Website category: university
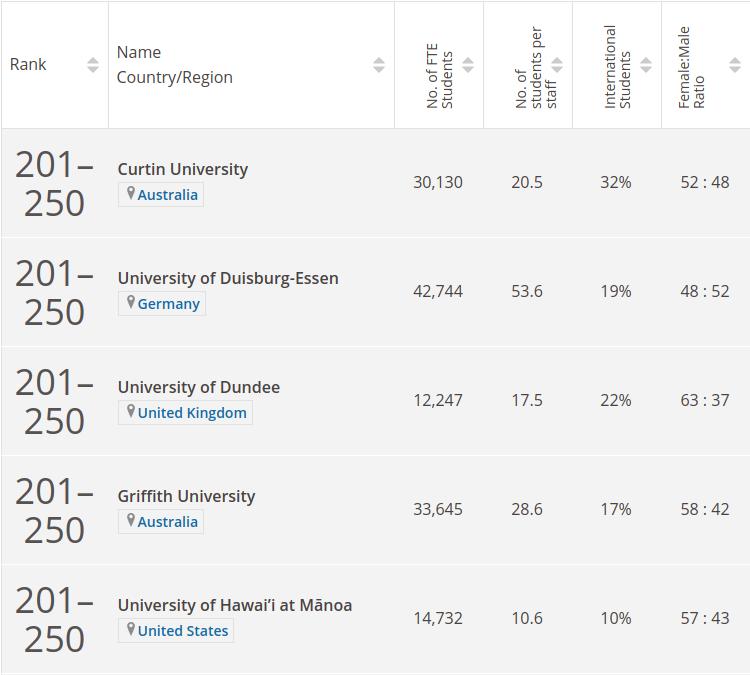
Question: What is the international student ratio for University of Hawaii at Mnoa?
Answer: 10%

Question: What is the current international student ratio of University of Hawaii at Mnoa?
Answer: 10%

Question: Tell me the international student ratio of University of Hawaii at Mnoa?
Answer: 10%

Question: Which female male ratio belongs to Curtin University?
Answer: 52 : 48

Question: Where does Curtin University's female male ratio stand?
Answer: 52 : 48

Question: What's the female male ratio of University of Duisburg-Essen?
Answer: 48 : 52

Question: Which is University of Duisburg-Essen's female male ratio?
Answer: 48 : 52

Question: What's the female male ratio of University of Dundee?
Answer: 63 : 37

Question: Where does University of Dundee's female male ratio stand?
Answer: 63 : 37

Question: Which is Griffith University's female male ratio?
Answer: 58 : 42

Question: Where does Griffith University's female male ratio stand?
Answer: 58 : 42

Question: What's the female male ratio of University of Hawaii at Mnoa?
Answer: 57 : 43

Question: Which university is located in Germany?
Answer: University of Duisburg-Essen

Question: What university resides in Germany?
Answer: University of Duisburg-Essen

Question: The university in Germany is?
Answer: University of Duisburg-Essen

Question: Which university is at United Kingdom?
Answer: University of Dundee

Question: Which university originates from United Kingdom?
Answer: University of Dundee

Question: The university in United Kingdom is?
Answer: University of Dundee

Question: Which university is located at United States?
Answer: University of Hawaii at Mnoa

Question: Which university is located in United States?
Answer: University of Hawaii at Mnoa

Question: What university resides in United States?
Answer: University of Hawaii at Mnoa

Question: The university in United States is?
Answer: University of Hawaii at Mnoa

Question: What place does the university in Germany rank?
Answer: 201250

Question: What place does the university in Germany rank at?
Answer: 201250

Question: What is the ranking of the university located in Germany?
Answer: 201250

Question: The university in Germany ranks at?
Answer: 201250

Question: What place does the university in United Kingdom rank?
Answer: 201250

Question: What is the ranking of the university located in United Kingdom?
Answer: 201250

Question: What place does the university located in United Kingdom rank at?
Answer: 201250

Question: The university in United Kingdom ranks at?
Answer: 201250

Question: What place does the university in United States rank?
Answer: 201250

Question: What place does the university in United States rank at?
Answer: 201250

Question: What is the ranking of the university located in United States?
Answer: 201250

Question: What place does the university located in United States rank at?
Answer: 201250